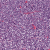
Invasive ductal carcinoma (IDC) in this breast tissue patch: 1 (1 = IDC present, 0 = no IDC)